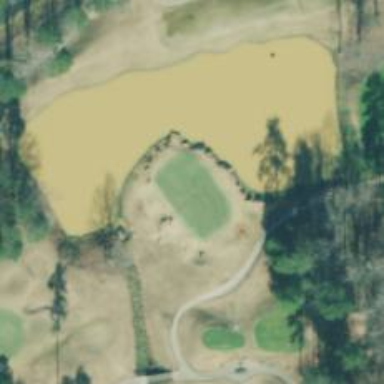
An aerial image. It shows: Golf hole.